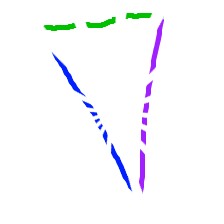
Shape: triangle